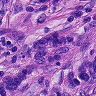
Metastatic tissue present: yes